【题型】解答题　【知识点】函数　【难度】easy
如图，一次函数 \(y = kx + b\) 的图象和正比例函数 \(y = 2x\) 的图象平行，直线 \(y = kx + b\) 过点 \((1, -2)\)，且分别与 \(x\) 轴和 \(y\) 轴交于点 \(A\) 和点 \(B\).

\noindent
(1) 求一次函数 \(y = kx + b\) 的解析式.\\[6pt]
(2) 点 \(A\) 的坐标为 \underline{\qquad\qquad}, 点 \(B\) 的坐标为 \underline{\qquad\qquad}.\\[6pt]
(3) 在正比例函数 \(y = 2x\) 的图象上是否存在一点 \(P\), 使得以 \(A\), \(B\), \(O\), \(P\) 四点构成的四边形为平行四边形, 若存在, 直接写出 \(P\) 点的坐标; 若不存在, 请说明理由.
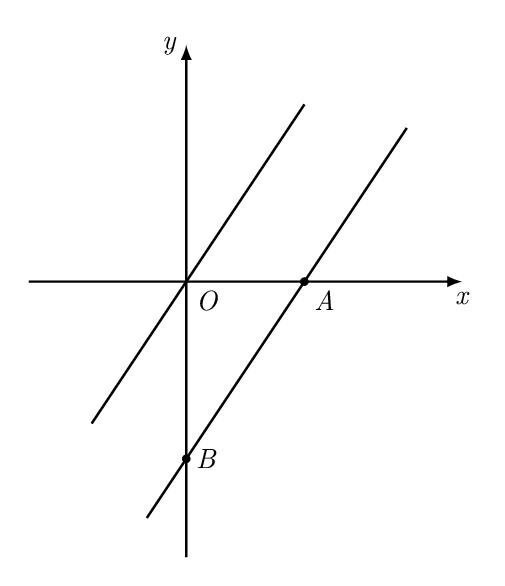
【解答】
\noindent
【答案】(1) \(y = 2x - 4\)\\[6pt]
(2) \(A(2, 0)\)；\(B(0, -4)\)

\noindent
(3) 存在，\(P_1(-2,-4)\)，\(P_2(2,4)\)

\vspace{6pt}
\noindent
【分析】

\vspace{6pt}
\noindent
【详解】（1）解：\(\because\) 一次函数 \(y = kx + b\) 的图象和正比例函数 \(y = 2x\) 的图象平行，\\
\(\therefore k = 2\)，\\
\(\because\) 直线 \(y = kx + b\) 过点 \((1,-2)\)，\\
\(\therefore 2 \times 1 + b = -2\)，解得 \(b = -4\)，\\
\(\therefore\) 一次函数的解析式为 \(y = 2x - 4\)。

\vspace{6pt}
\noindent
（2）解：把 \(x = 0\) 代入 \(y = 2x - 4\) 得 \(y = -4\)，\\
则点 \(B\) 的坐标为 \((0,-4)\)。\\
把 \(y = 0\) 代入 \(y = 2x - 4\) 得 \(0 = 2x - 4\)，\\
解得：\(x = 2\)，\\
\(\therefore\) 点 \(A\) 的坐标为 \((2,0)\)。

\vspace{6pt}
\noindent
（3）解：存在；\\
如图，当 \(AO\) 为边时，\(BP_1 = AO = 2\)，\(BP_1 \parallel AO\)，\\
则点 \(P_1\) 的横坐标为 \(-2\)，\\
把 \(x = -2\) 代入 \(y = 2x\) 得：\(y = -4\)，\\
\(\therefore\) 点 \(P_1(-2,-4)\)；\\
当 \(AO\) 为对角线时，设 \(P_2(m,2m)\)，根据中点坐标公式可得：\\
\(m + 0 = 0 + 2\)，\\
解得：\(m = 2\)，\\
\(\therefore P_2(2,4)\)；\\
综上分析可知，\(P_1(-2,-4)\)，\(P_2(2,4)\)。

\noindent
【点睛】本题主要考查了一次函数的综合应用，求一次函数解析式，平行线的性质，一次函数与坐标轴的交点，解题的关键是数形结合，注意分类讨论。
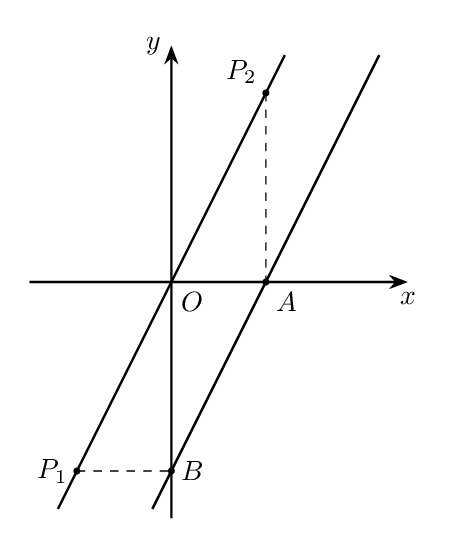